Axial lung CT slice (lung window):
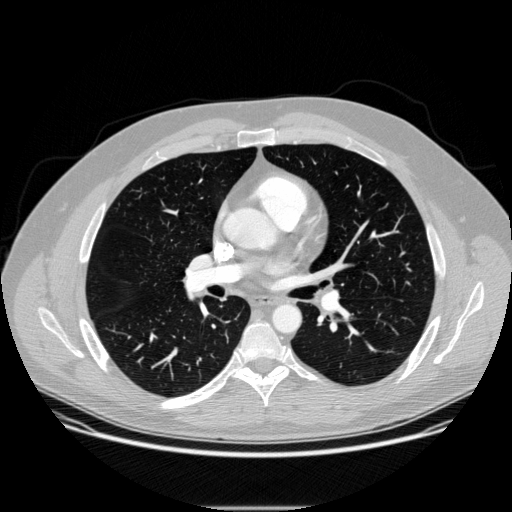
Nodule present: no